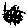
Label: zigzag